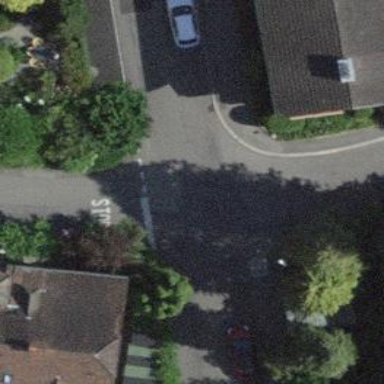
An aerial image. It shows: Kerb serving as barrier.